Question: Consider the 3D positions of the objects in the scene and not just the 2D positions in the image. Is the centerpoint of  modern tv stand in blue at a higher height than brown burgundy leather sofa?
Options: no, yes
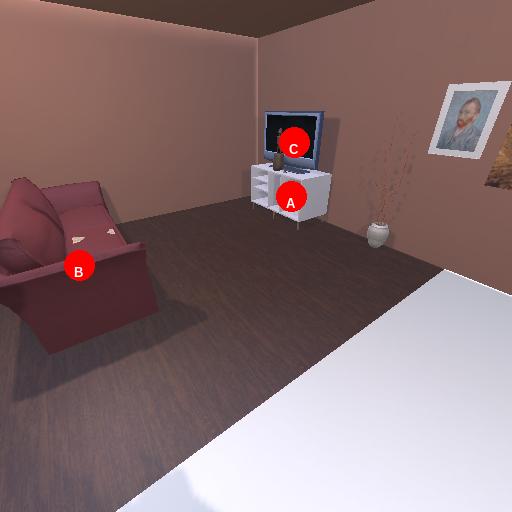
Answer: no